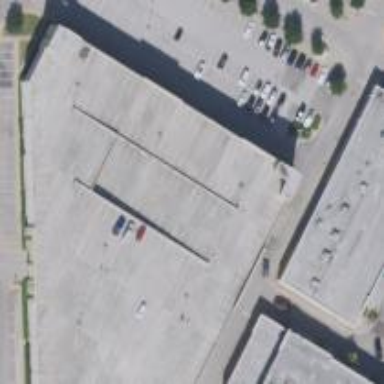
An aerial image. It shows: Multi-storey parking building.